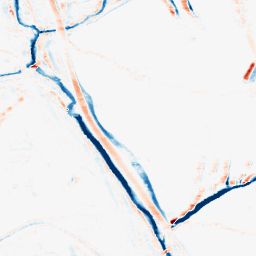
Category: morphological
Decomposition family: morphological_rect
Decomposition parameters: operation: average
width: 10
height: 5
Upsampling method: cubic_mitchell
Upsampling parameters: scale: 2
Upsampling scale: 2